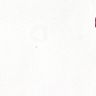
Metastatic tissue present: no